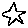
Label: star